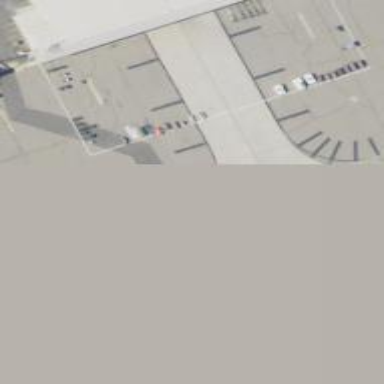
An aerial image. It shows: View of taxiway at the airport.